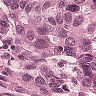
Metastatic tissue present: yes